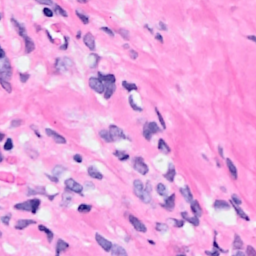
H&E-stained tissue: Breast